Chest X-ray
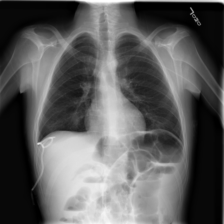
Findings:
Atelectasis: negative
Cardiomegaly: negative
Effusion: negative
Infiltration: negative
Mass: negative
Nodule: negative
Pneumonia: negative
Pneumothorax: positive
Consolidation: negative
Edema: negative
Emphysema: negative
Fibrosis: negative
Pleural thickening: negative
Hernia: negative